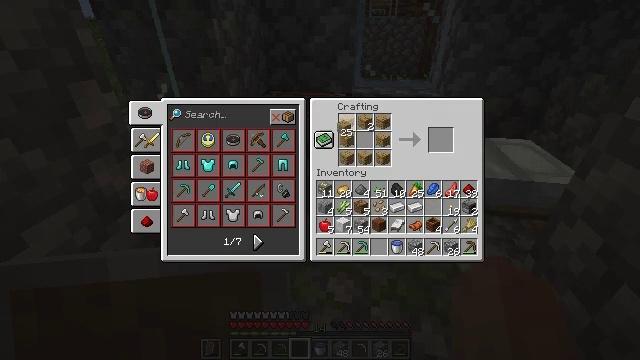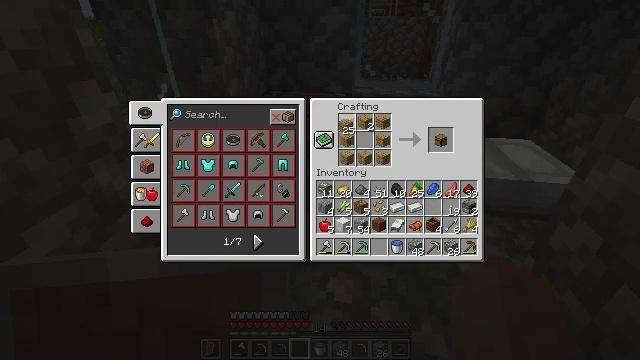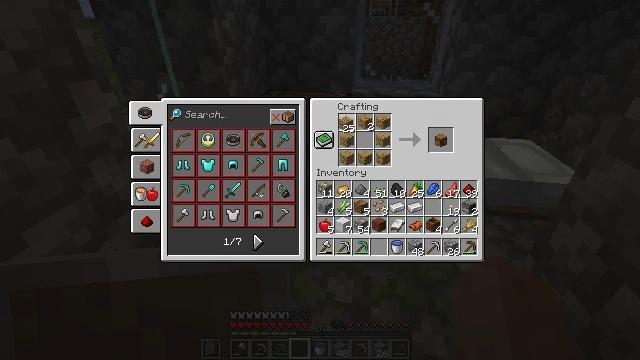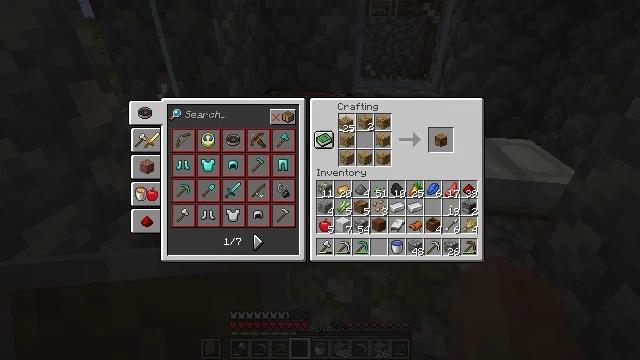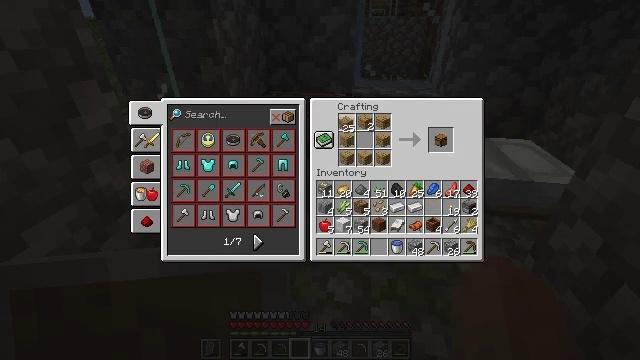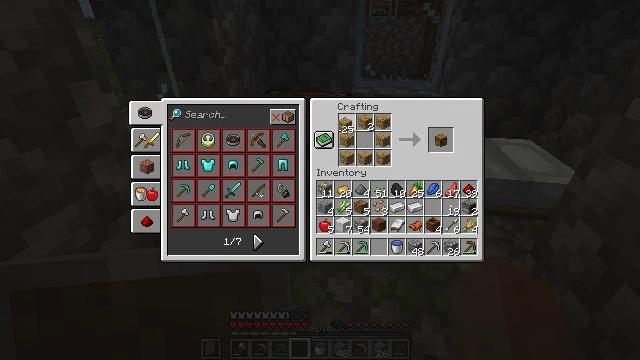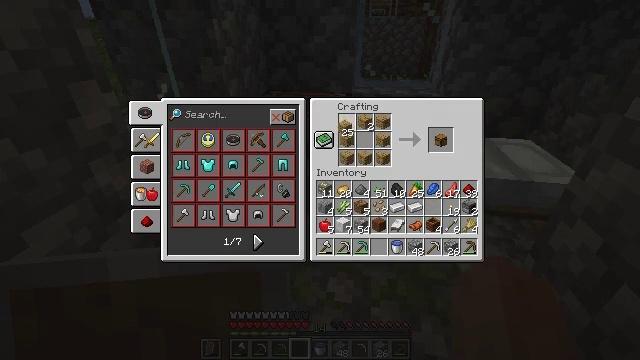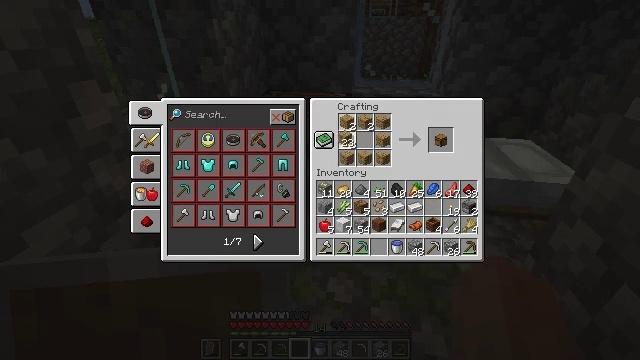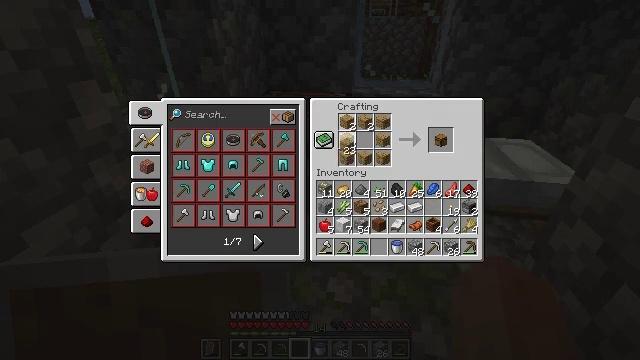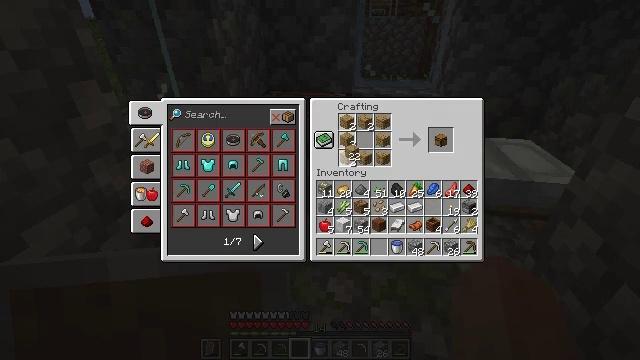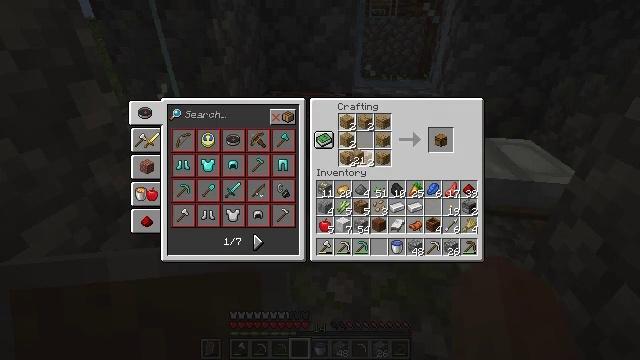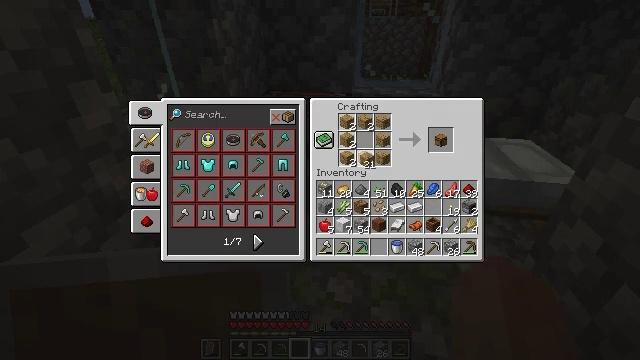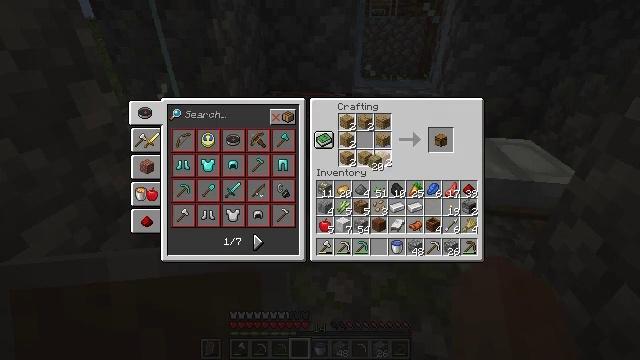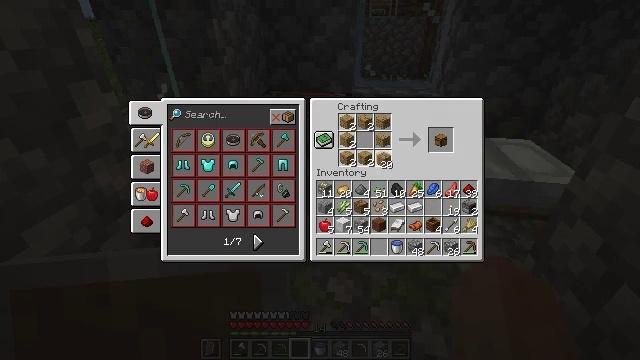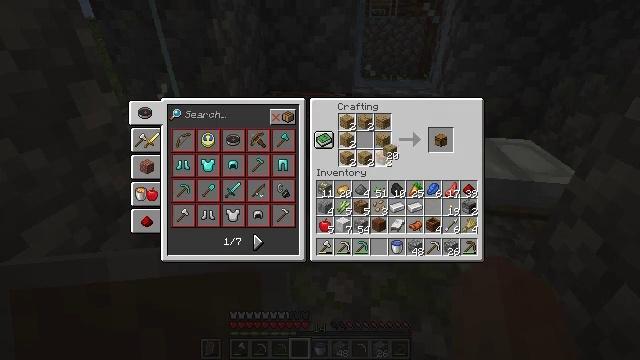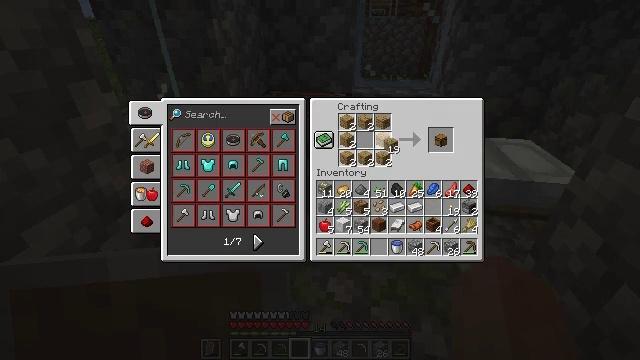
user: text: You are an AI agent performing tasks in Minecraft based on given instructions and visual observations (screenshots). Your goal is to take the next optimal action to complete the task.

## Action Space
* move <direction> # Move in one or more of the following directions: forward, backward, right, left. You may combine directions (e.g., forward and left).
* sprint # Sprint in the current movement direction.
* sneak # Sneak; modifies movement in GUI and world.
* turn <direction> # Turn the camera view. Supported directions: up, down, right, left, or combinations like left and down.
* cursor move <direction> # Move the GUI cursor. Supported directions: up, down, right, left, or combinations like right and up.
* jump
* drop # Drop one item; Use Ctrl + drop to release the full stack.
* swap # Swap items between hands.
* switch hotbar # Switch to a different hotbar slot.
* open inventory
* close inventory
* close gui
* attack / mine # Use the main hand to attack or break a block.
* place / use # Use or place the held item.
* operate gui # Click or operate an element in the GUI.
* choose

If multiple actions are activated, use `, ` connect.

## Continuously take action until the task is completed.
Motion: motion action
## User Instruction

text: Prepare a chest with the crafting table and wooden planks.
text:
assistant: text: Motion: no_op
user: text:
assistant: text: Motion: no_op
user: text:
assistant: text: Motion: no_op
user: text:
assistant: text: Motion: choose
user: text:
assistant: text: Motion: choose
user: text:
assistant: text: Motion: choose
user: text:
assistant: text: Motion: cursor move down, choose
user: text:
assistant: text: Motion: cursor move down, choose
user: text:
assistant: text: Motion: choose
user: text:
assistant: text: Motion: choose
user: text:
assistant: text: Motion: cursor move right, choose
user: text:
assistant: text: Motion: cursor move right, choose
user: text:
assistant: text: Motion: cursor move right, choose
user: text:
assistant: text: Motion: cursor move up, choose
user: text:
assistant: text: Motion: choose
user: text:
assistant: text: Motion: cursor move up, choose
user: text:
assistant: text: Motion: choose
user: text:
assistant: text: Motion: choose
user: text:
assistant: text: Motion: choose
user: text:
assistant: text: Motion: choose
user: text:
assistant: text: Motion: choose
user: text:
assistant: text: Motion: choose
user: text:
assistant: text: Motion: no_op
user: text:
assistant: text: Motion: cursor move down
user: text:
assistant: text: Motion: cursor move right and down
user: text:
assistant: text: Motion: cursor move right and down
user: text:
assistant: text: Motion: cursor move right
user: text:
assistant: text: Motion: no_op
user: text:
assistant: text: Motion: no_op
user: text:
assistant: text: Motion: cursor move down